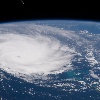
Label: cloud